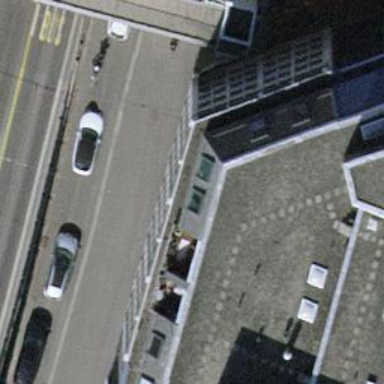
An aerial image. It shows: Bicycle parking area with wall loops.